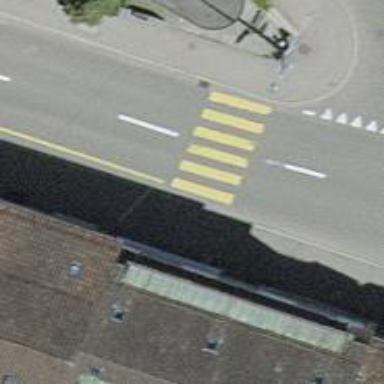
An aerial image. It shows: Marked crossing with zebra markings.